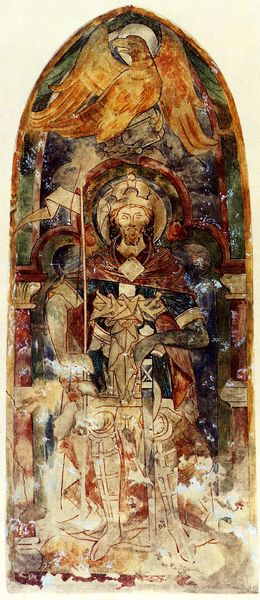
Titel: Die Taufkapelle von St. Gereon in Köln
Standort: Köln, St. Gereon (EU - D - NRW)
Schlagwörter: adler, blau, kopf, mann, vogel, gelb, grün, sitzen, braun, symbol, weiss, rot, bart, johannes, gewand, mantel, krone, bogen, fahne, kuh, banner, könig, lanze, thron, rothaarig, buch, schwert, herrscher, altar, christus, mittelalter, heiliger, fresko, evangelist, secco, evangelistensymbol, friedensfahne